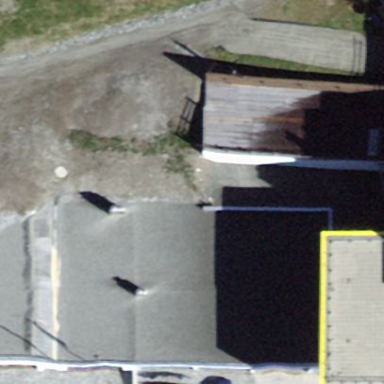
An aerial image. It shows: Group of garages.